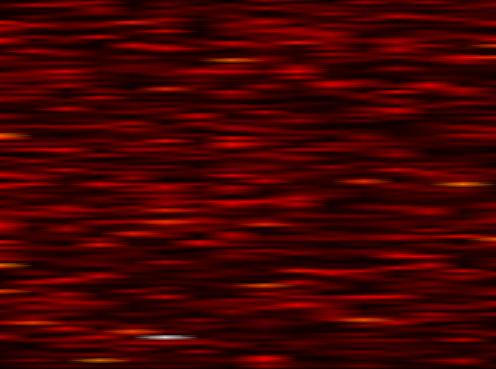
Label: FBMC